Field crop: maize
Growth stage: 2
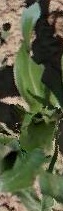
Species: maize